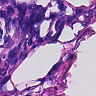
Metastatic tissue present: no